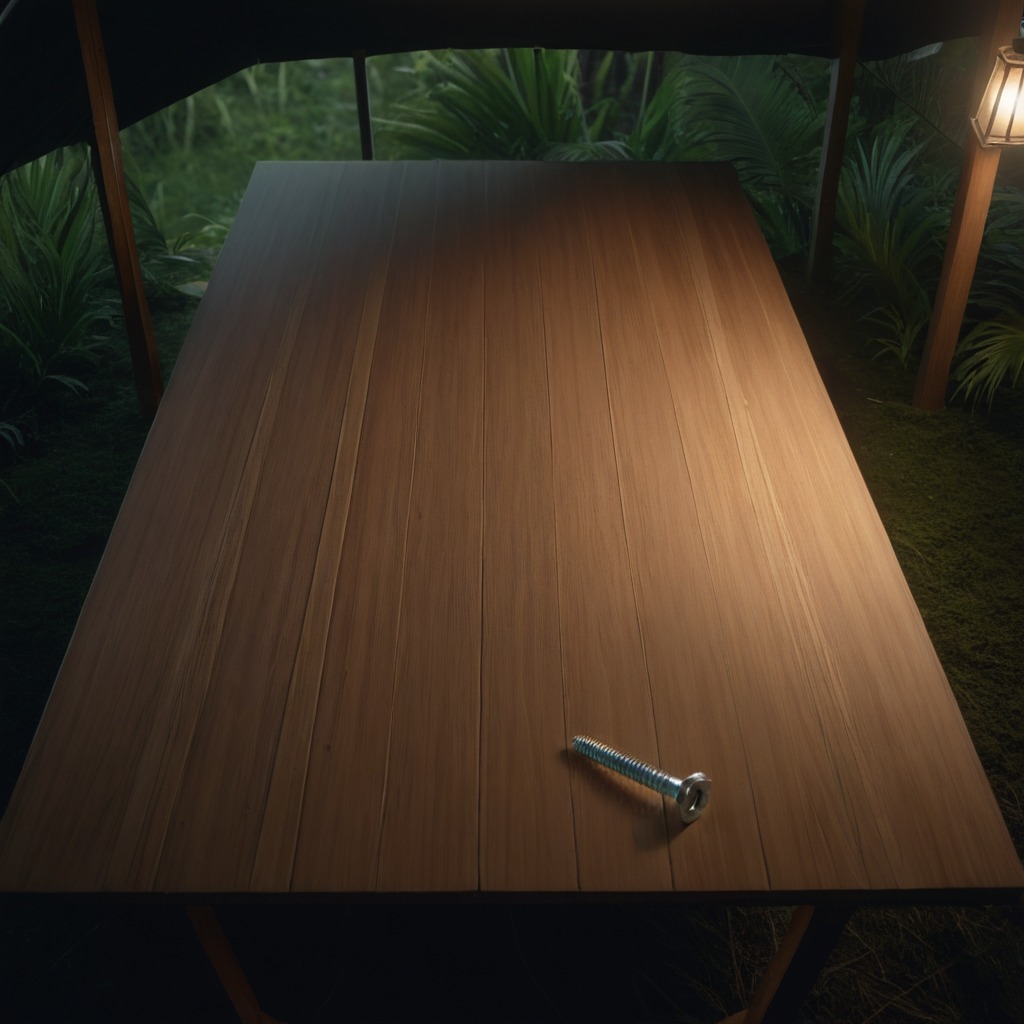
A metal screw is lying on a wooden table inside a jungle field workshop tent at night.